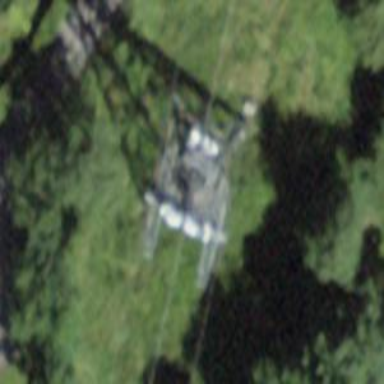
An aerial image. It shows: Pylon for aerialway.